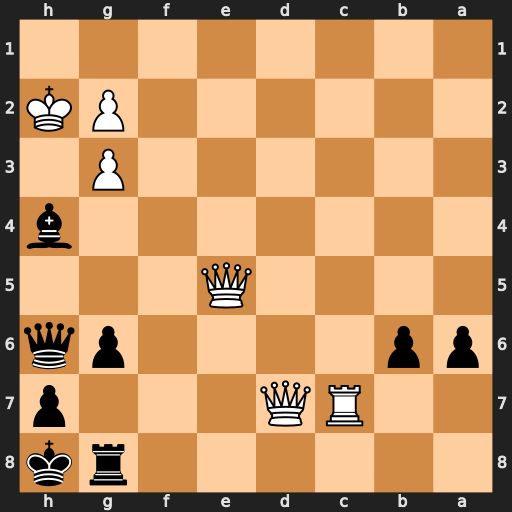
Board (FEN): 6rk/2RQ3p/pp4pq/4Q3/7b/6P1/6PK/8
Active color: b
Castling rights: -
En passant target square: -
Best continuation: Bf6+ Qh3 Qxh3+ Kxh3 Bxe5